Field crop: maize
Growth stage: 2
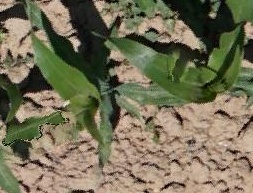
Species: maize